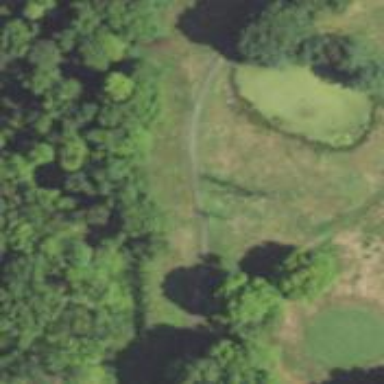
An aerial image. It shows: Path designed for golf carts.